Question: I created Gradle project with IntelliJ 13.0.1 and after
'''
gradle cleanIdea Idea
'''
starts to appear errors in my code. But when I start tasks everything works fine. So why IntelliJ can not find for example this org.gradle.api.file.FileTree? How to fix it?

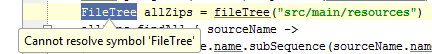
Answer: Using IntelliJ's Gradle import is an to generating IntelliJ files with 'gradle idea'. They are not supposed to be used together.